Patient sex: M
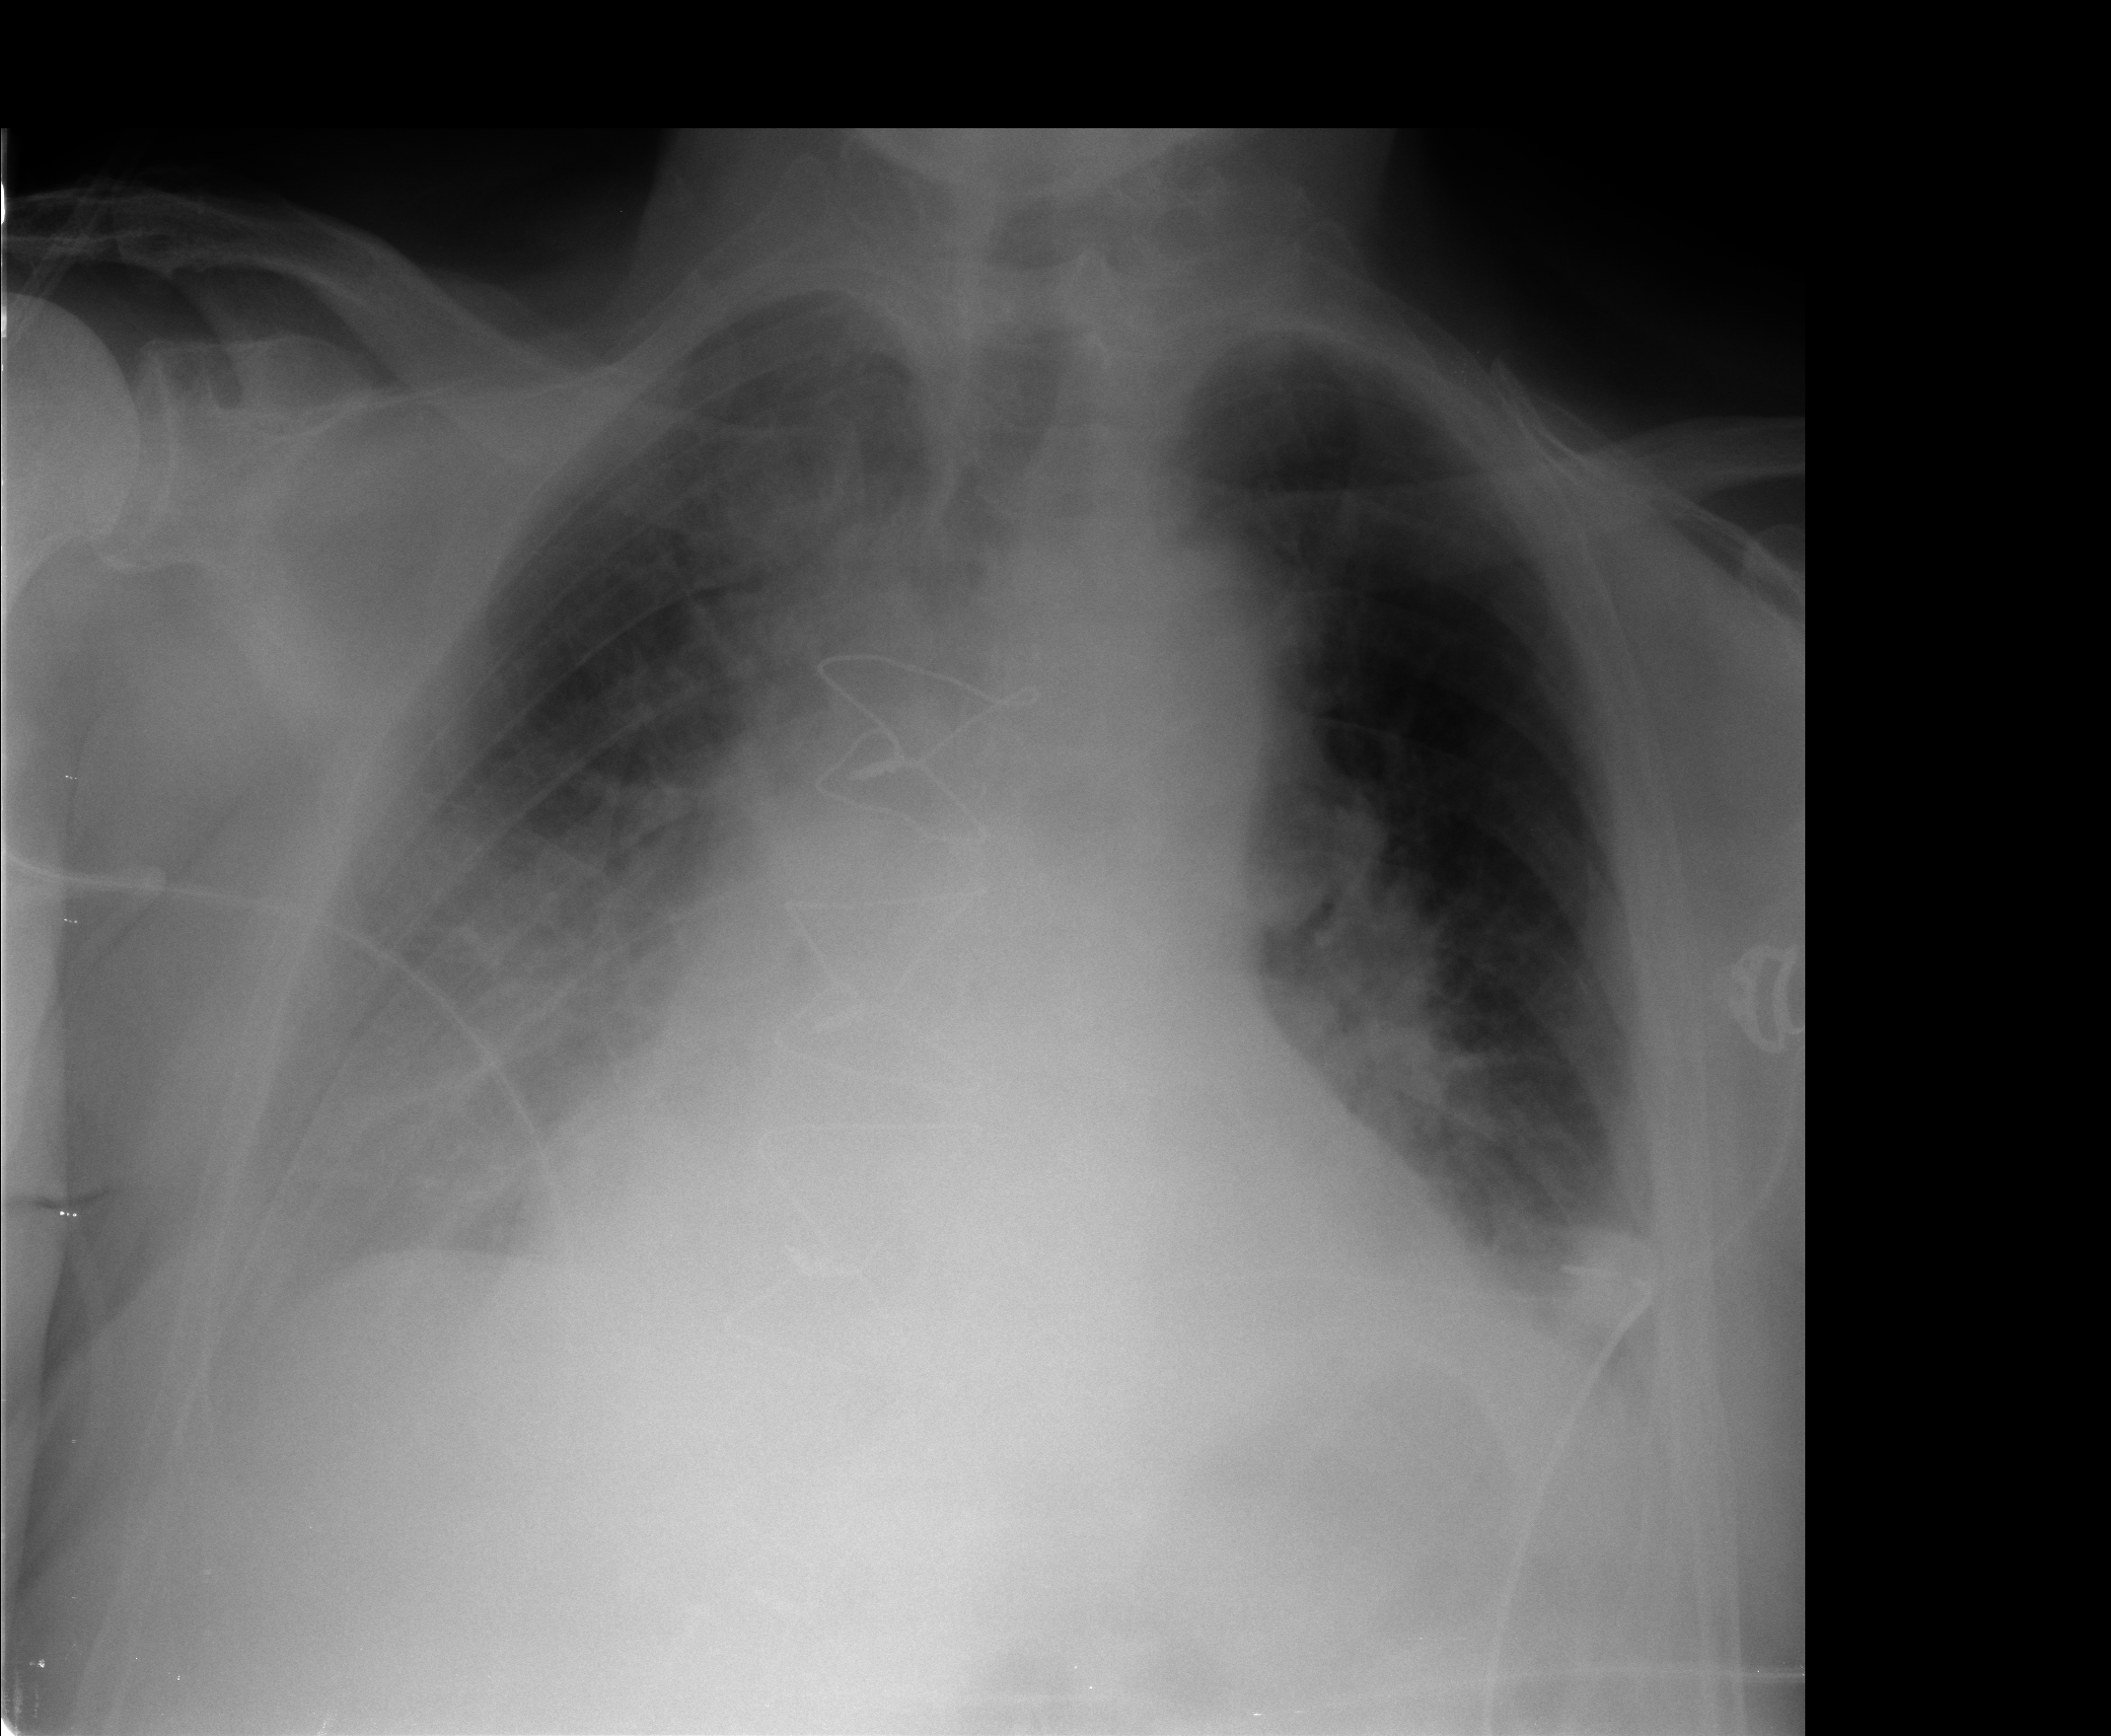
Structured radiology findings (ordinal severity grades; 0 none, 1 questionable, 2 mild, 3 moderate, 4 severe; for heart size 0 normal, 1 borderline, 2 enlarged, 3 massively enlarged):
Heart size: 2
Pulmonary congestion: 1
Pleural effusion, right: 2
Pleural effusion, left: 0
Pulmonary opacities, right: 0
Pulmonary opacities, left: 0
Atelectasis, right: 2
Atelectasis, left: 2